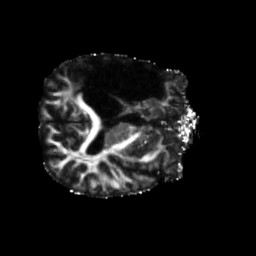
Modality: FA
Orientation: axial
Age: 41
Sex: male
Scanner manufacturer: siemens
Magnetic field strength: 3 T
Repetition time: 5.47 s
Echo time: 0.0854 s